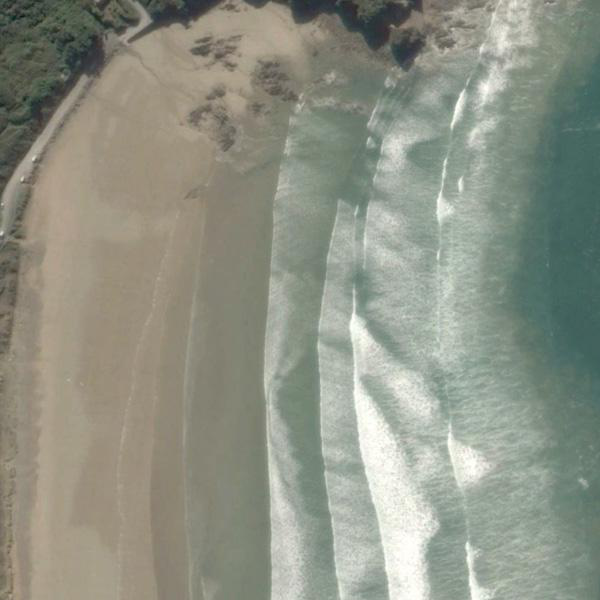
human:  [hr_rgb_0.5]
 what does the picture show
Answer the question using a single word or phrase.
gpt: beach